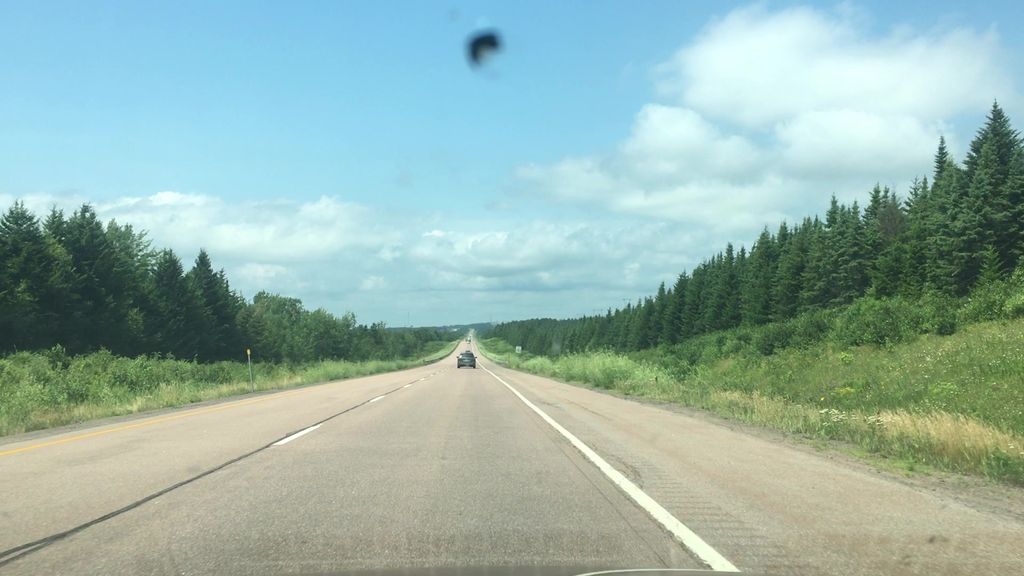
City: charlottetown